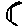
Label: moon